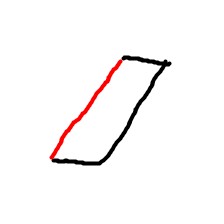
Shape: parallelogram